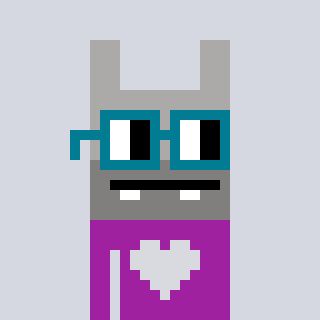
a pixel art character with square dark green glasses, a rabbit-shaped head and a magenta-colored body on a cool background